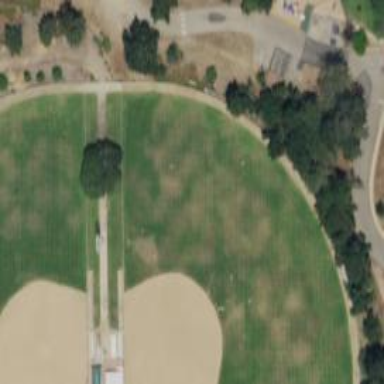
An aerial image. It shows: Unpaved baseball pitch.